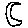
Label: moon